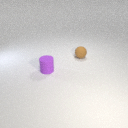
small brown rubber sphere to the right of small purple rubber cylinder